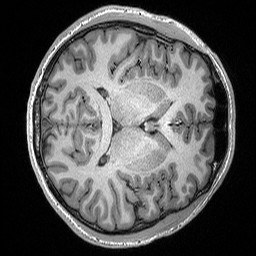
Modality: T1w
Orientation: axial
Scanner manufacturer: siemens
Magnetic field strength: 3 T
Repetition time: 2.3 s
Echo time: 0.00298 s